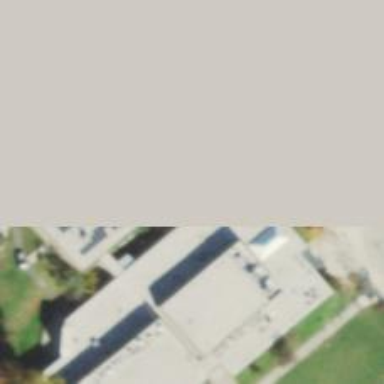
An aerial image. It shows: School building.